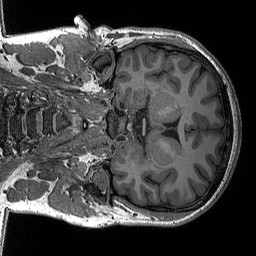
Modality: T1w
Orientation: coronal
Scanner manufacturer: siemens
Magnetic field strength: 3 T
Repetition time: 2.3 s
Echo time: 0.00298 s